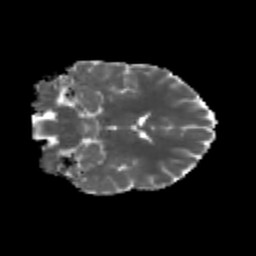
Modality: MD
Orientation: coronal
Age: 18
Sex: female
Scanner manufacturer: siemens
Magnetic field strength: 3 T
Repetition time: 3.5 s
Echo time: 0.113 s